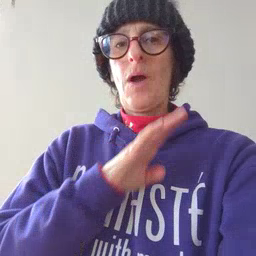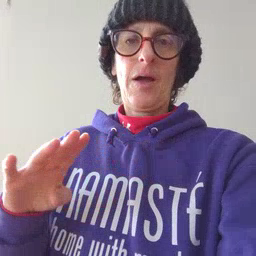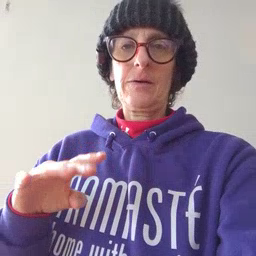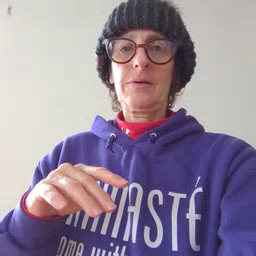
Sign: quiet